Question: I'm trying to replace 1400 cells with text into cells with ids, I've attached a picture so you can understand it easier. I'm trying to do this only by using cells because I have 1400 cells I need to replace.
I've trying using substitute using a range but I can't seem to make it work.
'=SUBSTITUTE(H2;K2:K999;J2:J999)'

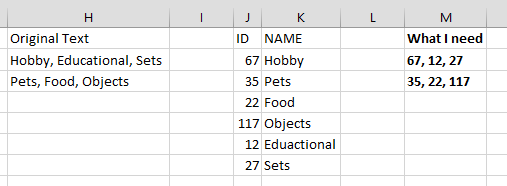
Answer: It sounds like you don't want to use a VBA solution?
If you don't mind moving some stuff around, try this.

Damn, that image isn't big enough, is it? You can see the layout though. "Original Text" is in C1, and the word ID is in A5, and I've numbered D1:I1 1-6. Now paste this formula into D2: =SUBSTITUTE(C2,OFFSET($B$6,D$1-1,0),OFFSET($A$6,D$1-1,0))
And drag it right and drag all the columns down. Your desired output should be in column I. It's not the most computationally efficient, but it's super easy to implement and works with any size lookup table (just drag out more columns and number them) and any number of items in the text fields.